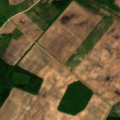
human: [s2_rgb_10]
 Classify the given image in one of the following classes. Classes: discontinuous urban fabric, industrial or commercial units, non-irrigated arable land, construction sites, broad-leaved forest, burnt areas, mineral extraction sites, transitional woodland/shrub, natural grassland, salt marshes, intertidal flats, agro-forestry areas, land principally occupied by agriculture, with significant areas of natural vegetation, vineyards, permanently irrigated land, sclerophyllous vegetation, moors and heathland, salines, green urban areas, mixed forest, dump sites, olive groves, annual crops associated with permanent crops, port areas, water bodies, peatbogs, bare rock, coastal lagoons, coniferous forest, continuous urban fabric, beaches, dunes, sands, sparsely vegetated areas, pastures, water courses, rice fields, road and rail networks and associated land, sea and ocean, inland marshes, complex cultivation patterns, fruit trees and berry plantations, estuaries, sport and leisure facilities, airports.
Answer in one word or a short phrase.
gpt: non-irrigated arable land, land principally occupied by agriculture, with significant areas of natural vegetation, mixed forest, transitional woodland/shrub